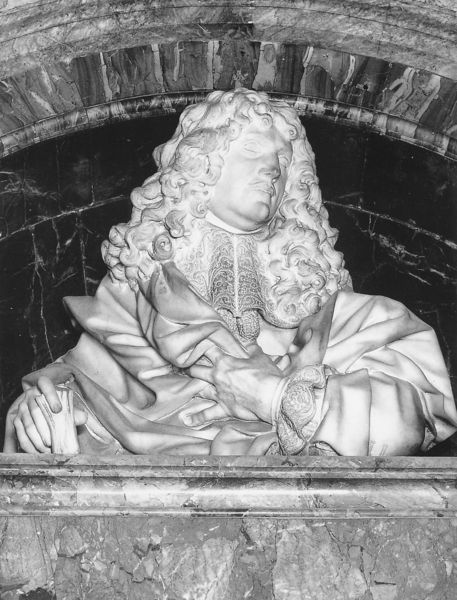
Titel: Denkmal für Gaspare Thiene
Künstler: Domenico Guidi
Standort: Rom, S. Andrea della Valle (EU - I - Latium)
Schlagwörter: hand, kopf, mann, umhang, hell, marmor, schwarz, weiss, blick, bart, barock, falten, gesicht, kleidung, kragen, sockel, spitze, stein, ärmel, hals, hände, porträt, kirche, figur, gewand, haare, mantel, kinn, locken, skulptur, perücke, bogen, mauer, könig, büste, glatt, podest, junge, nische, gewölbe, buch, schwarzweiß, talar, allongeperücke, boten, louis, was, büste mann, gesand, mann büste, schadue